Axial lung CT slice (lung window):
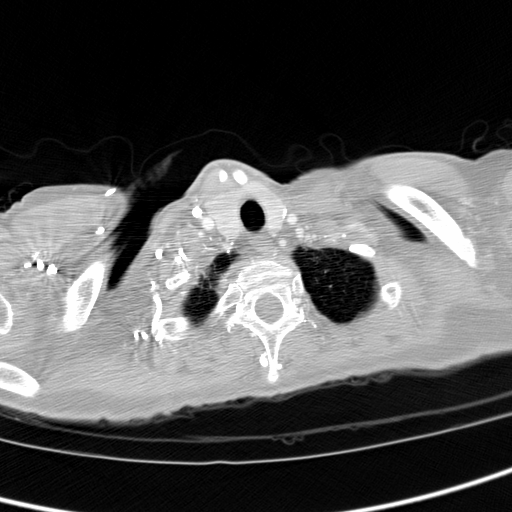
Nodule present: no